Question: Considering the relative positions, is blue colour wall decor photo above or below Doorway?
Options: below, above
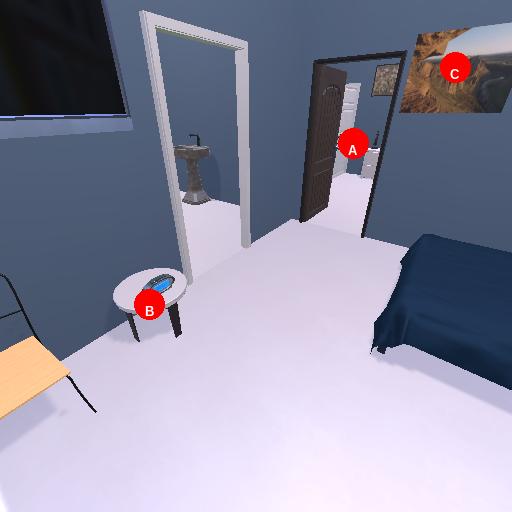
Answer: below